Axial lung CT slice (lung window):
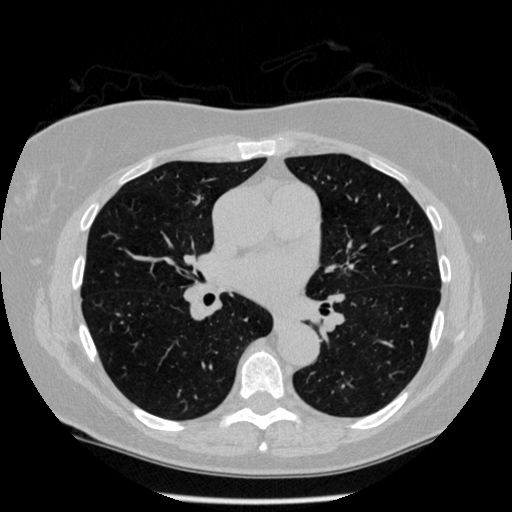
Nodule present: no